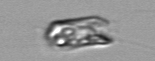
Label: Chrysochromulina_lanceolata